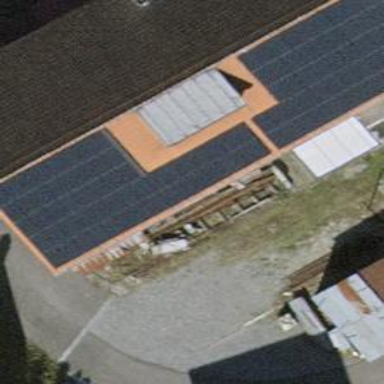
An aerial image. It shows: Solar photovoltaic panel generator producing electricity as small installation.